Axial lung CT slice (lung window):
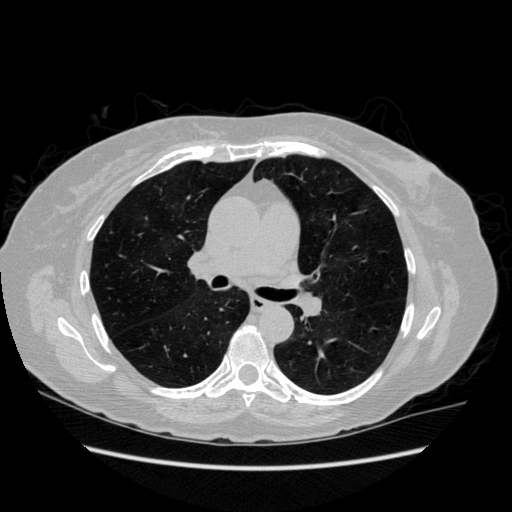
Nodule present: no